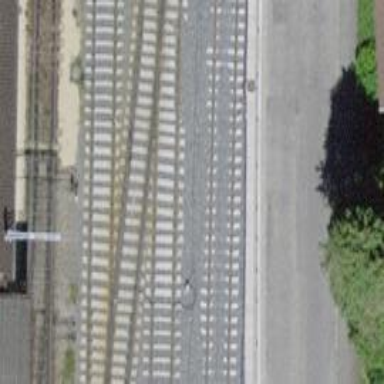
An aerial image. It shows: Single-track railway siding with electrified contact lines.